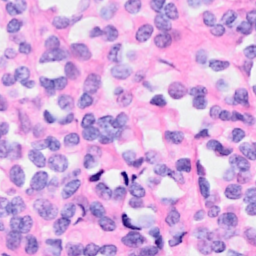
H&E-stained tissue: Breast